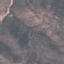
Label: HerbaceousVegetation